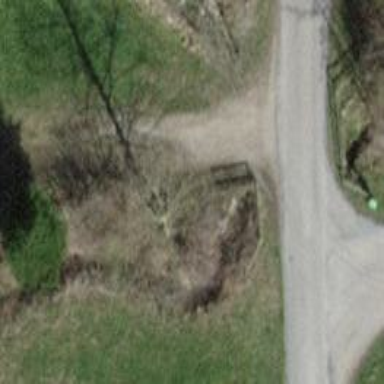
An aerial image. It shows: Bench.